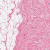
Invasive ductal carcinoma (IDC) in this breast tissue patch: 0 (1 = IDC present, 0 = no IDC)